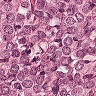
Metastatic tissue present: yes